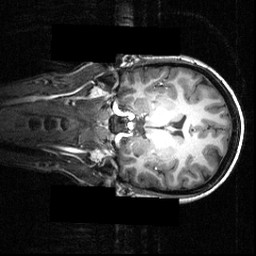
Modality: T1w
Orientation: coronal
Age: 21
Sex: female
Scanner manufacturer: siemens
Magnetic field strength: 3.951 T
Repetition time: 1.5 s
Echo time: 0.00335 s